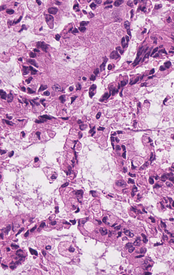
Tumor epithelial tissue: yes
Tumor-associated stroma tissue: no
Normal tissue: no